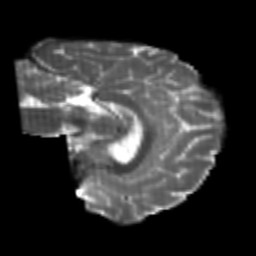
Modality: T2w
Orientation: sagittal
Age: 25
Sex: female
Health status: healthy
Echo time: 0.074 s